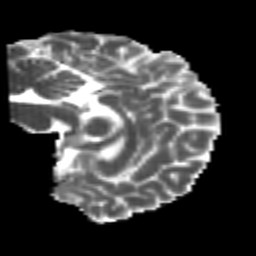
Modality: MD
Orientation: sagittal
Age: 22
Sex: male
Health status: healthy
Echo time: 0.074 s